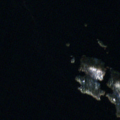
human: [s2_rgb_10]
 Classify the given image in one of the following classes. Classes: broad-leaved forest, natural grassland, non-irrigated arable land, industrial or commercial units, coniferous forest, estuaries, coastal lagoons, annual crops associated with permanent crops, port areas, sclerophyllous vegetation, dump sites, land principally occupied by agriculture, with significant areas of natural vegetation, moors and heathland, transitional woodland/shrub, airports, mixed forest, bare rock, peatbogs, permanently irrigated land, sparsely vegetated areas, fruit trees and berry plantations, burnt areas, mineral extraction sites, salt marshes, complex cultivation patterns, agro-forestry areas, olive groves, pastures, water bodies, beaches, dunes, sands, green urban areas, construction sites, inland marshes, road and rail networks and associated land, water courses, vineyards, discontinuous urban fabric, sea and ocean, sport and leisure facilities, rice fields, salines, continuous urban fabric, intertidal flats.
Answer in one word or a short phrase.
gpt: water bodies